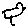
Label: bird